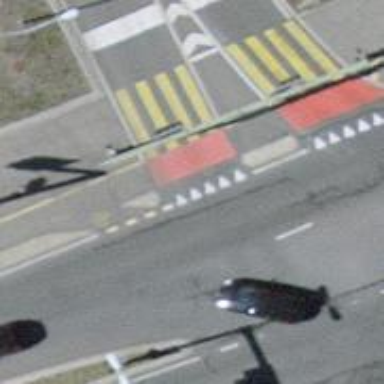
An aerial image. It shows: Crossing with traffic signals and surface markings for bicycles.